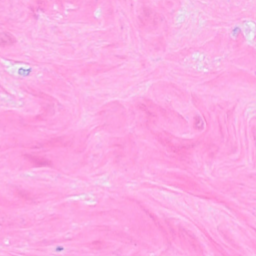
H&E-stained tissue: Breast